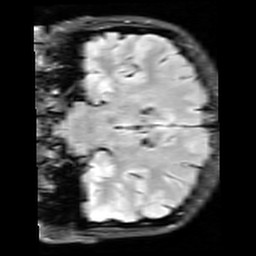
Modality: FLAIR
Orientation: coronal
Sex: female
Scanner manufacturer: siemens
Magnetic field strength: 3 T
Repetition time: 10 s
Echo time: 0.09 s